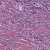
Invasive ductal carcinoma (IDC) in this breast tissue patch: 1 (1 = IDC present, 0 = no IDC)